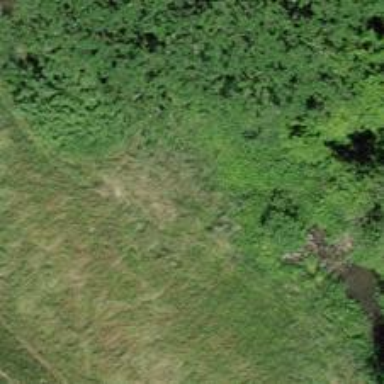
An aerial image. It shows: Path covered with grass.